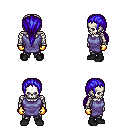
a pixel art fantasy rpg character, male body template, skeleton, chain tabard jacket, metal pants, blue ponytail hairstyle, gold gloves, black shoes, four views (front, back, left, right), 2x2 character sprite sheet, small pixel art, hard edges, no anti-aliasing